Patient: sex M, age 67
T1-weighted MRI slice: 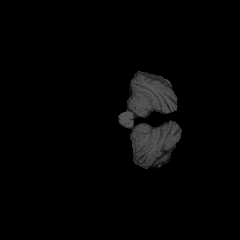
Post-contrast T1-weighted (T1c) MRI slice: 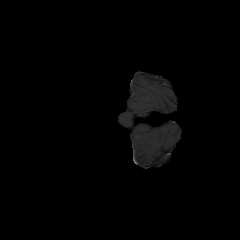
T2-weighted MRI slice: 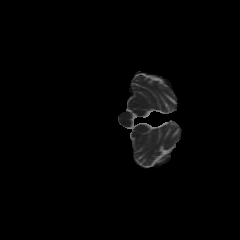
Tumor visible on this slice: no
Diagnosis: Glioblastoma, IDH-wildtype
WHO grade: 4